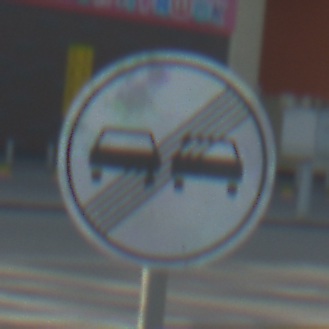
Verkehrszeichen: EndeUeberholverbot
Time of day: MorningAfternoon
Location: Outdoor (Suburban)
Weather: PartlyCloudy
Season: NotSpecified
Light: Natural